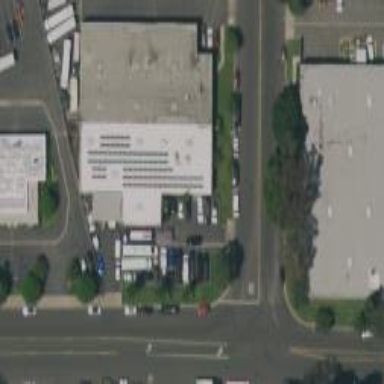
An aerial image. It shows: Industrial building.